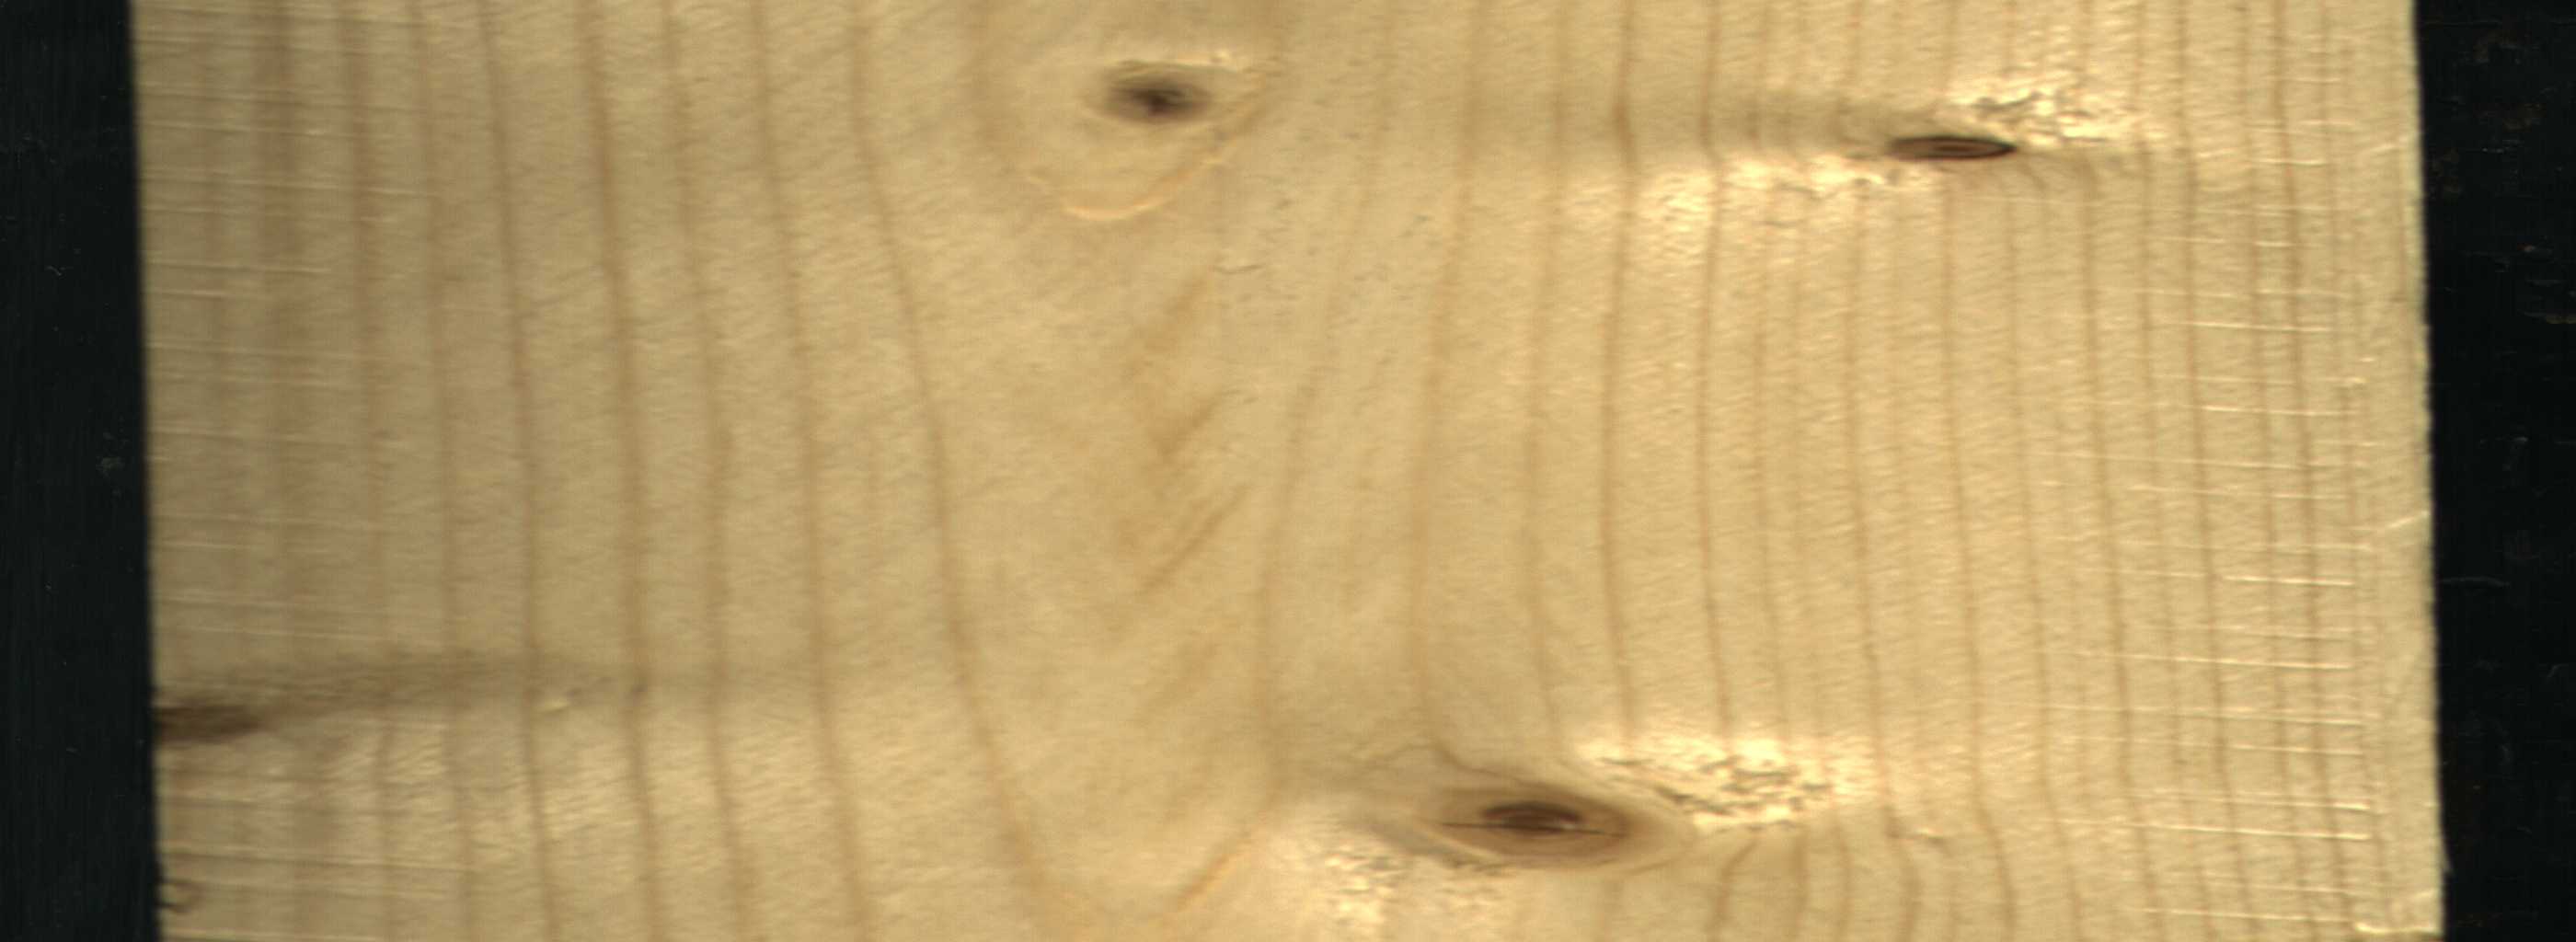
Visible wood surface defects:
knot_with_crack
Live_Knot
Live_Knot
Live_Knot